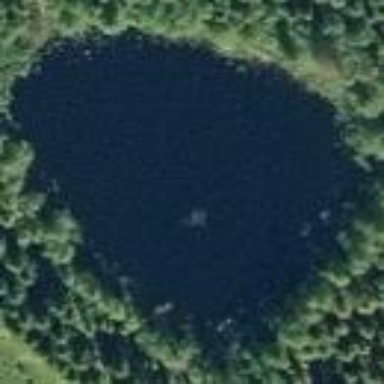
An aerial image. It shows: Beautiful lake surrounded by nature.